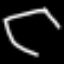
Label: octagon